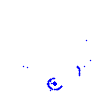
Particle: pion